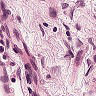
Metastatic tissue present: no